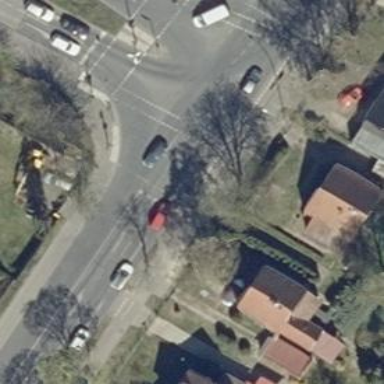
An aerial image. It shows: Asphalt cycleway with signalized crossing for cyclists.